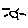
Label: sun